Field crop: maize
Growth stage: 2
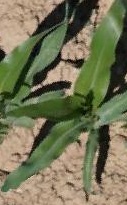
Species: maize